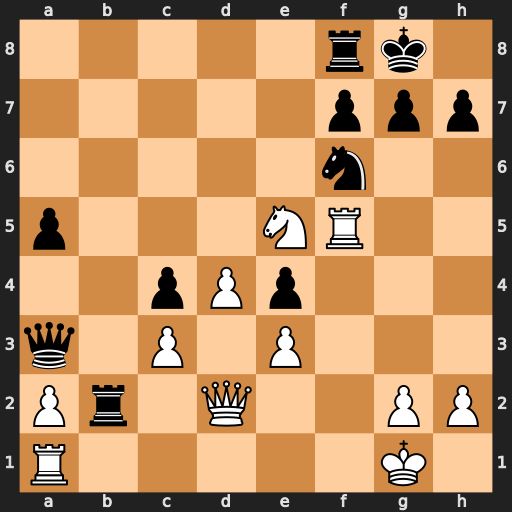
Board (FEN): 5rk1/5ppp/5n2/p3NR2/2pPp3/q1P1P3/Pr1Q2PP/R5K1
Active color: w
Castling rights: -
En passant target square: -
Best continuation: Qc1 Rxg2+ Kxg2